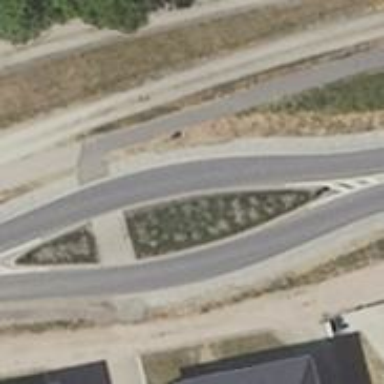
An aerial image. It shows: Secondary road with asphalt surface.